Question: I am hoping that it is possible to create static table with out using UITableViewController, but I haven't found the answer yet.
The reason I need to use a normal UIViewController is that I have items above where I need the table to start. Such as custom buttons, status indicator, images, and a toolbar. Here is an image so you can see what I am talking about.

I have multiple form fields and other things in each custom cell. Any help is appreciated.
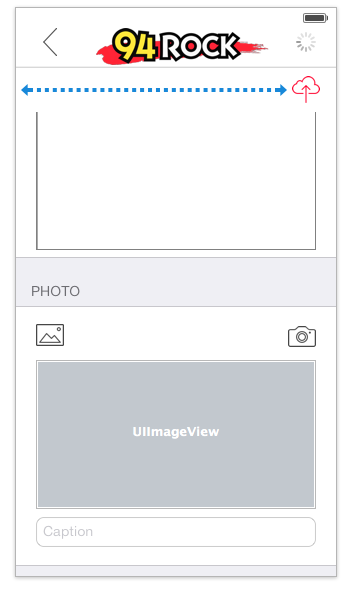
Answer: You can embed a 'UITableViewController' into your 'UIViewController' as <URL> using embed segue.